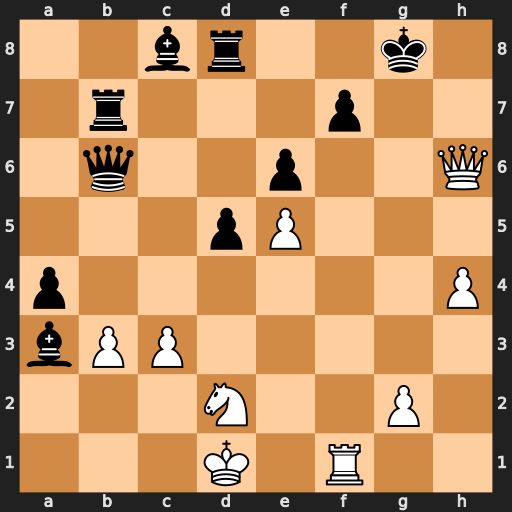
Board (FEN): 2br2k1/1r3p2/1q2p2Q/3pP3/p6P/bPP5/3N2P1/3K1R2
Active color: w
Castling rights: -
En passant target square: -
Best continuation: Rf3 Qg1+ Nf1 Qxg2 Rg3+ Qxg3 Nxg3